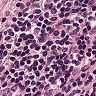
Metastatic tissue present: no